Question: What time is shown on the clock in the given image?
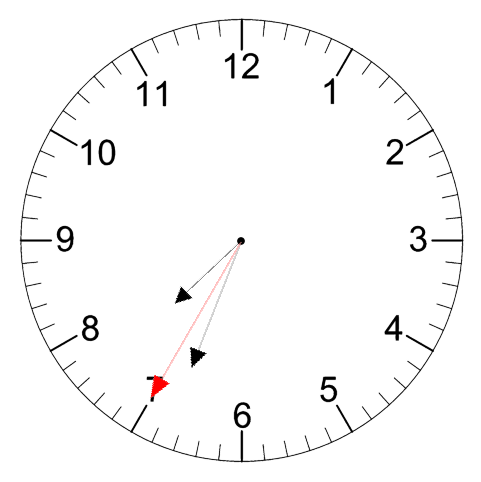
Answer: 07:33:35